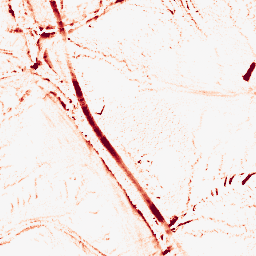
Category: morphological
Decomposition family: morphological
Decomposition parameters: operation: opening
size: 5
Upsampling method: bicubic_3x
Upsampling parameters: scale: 3
Upsampling scale: 3